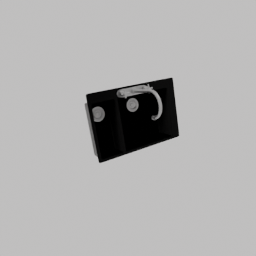
Label: appliances